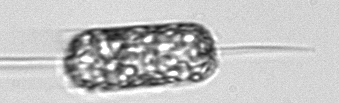
Label: Ditylum_brightwellii